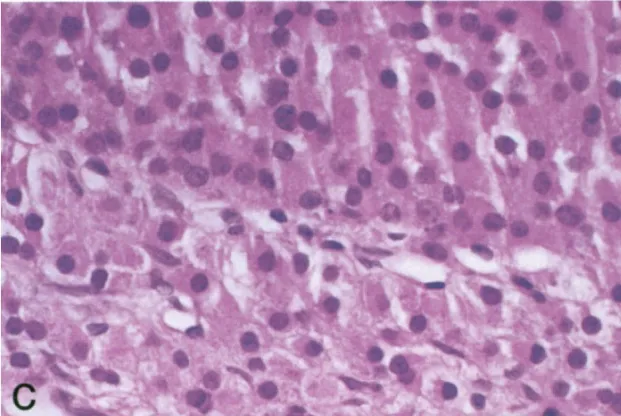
(C) Higher magnification of the same follicle showing luteinized cells characterized by their larger size, abundant eosinophilic cytoplasm, and prominent nucleus (hematoxylin and eosin stain; magnification, x250).
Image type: pathology (h&e)